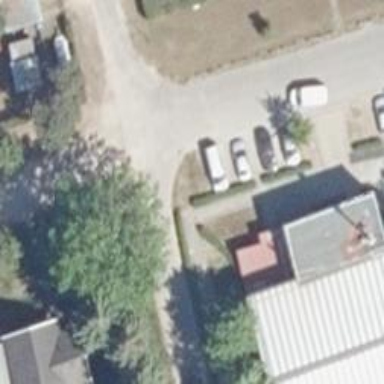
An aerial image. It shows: Asphalt road in residential area.